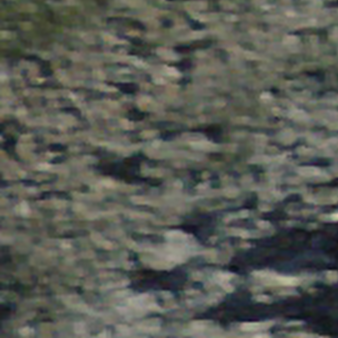
Label: other